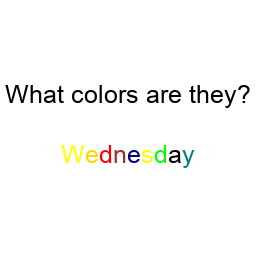
Color: yellow, gold, red, brown, navy, yellow, lime, black, teal
Background color: white
Question text color: black